Aerial crown-view tile of a tropical tree (Barro Colorado Island, Panama), acquired 20250616:
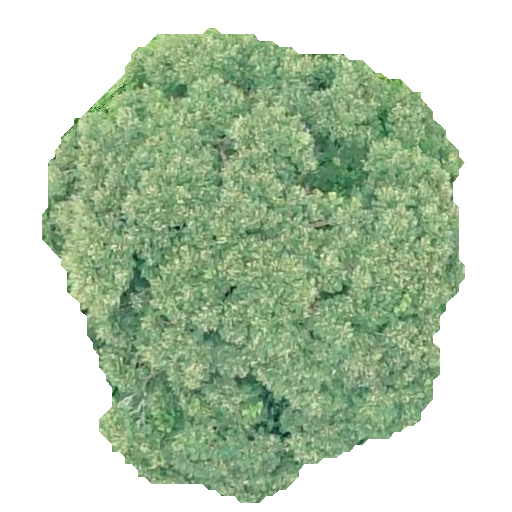
Species: Jacaranda copaia
GBIF accepted scientific name: Jacaranda copaia
Crown area: 215.675 m²